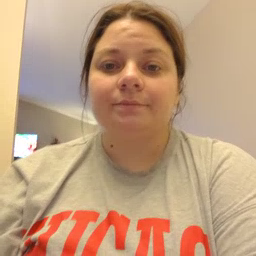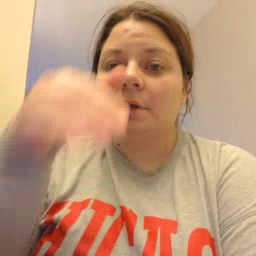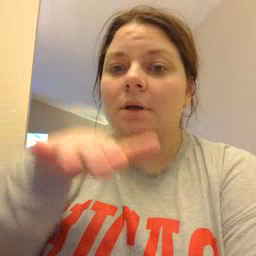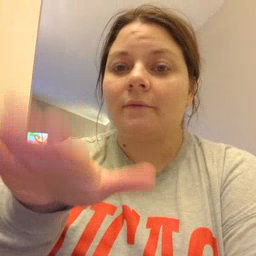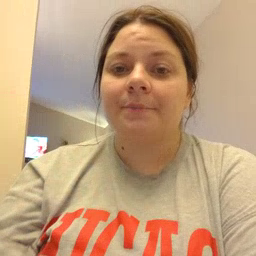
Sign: elephant